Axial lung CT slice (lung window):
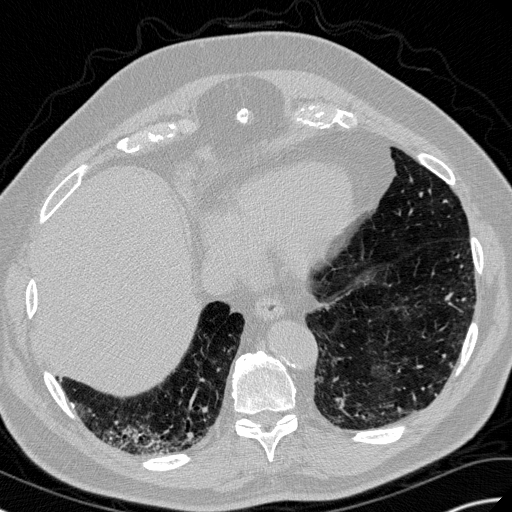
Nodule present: no